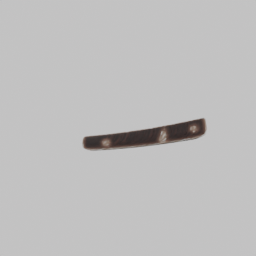
Label: animals